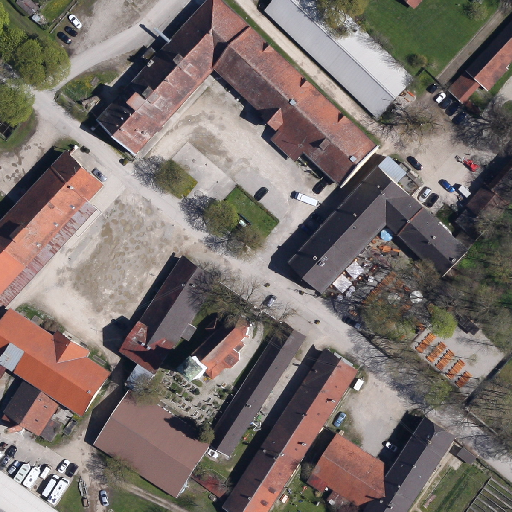
Referring expression: car driving on the road